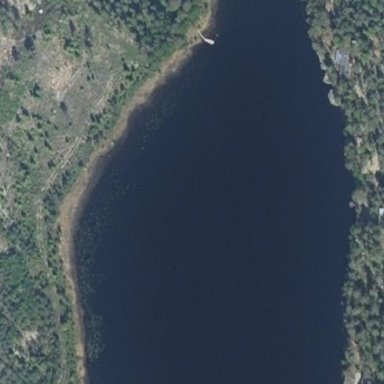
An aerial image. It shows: Serene lake surrounded by nature.